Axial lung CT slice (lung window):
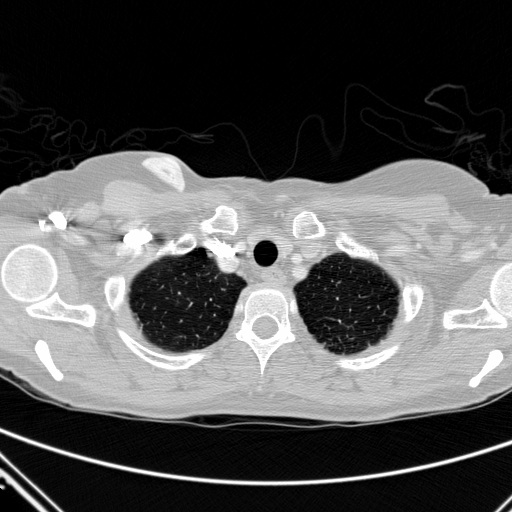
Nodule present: no